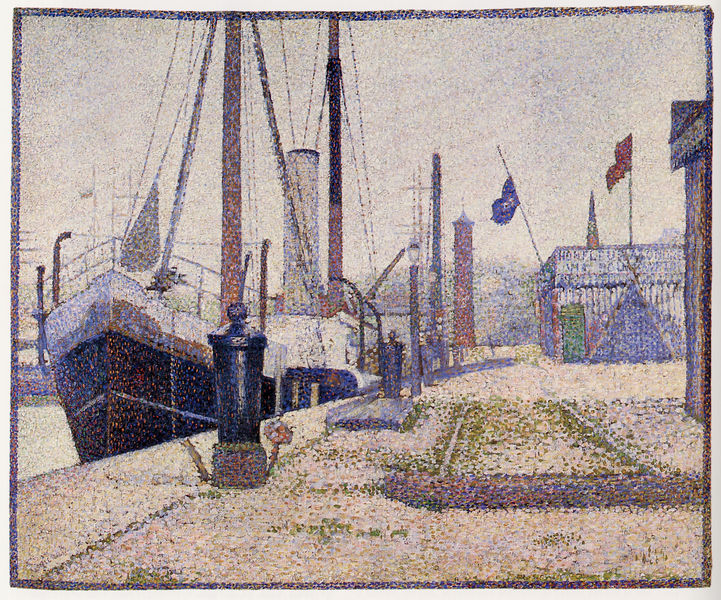
Titel: La "Maria" à Honfleur
Künstler: Georges Pierre Seurat
Standort: Praha
Institution: Národní galerie v Praze
Schlagwörter: blau, meer, wasser, weiß, gelb, grün, impressionismus, landschaft, ufer, braun, grau, lampe, lampen, schwarz, gebäude, gras, haus, rot, wand, hütte, rosa, boot, boote, kamin, schornstein, schuppen, turm, schiff, schiffe, segel, fahnen, fahne, mast, pointilismus, kette, lila, bug, hafen, industrie, kai, masten, promenade, quai, dampfer, dampfschiff, seile, geländer, anlegen, taue, halle, pfosten, punkte, neblig, mole, segen, unkraut, seurat, signac, flaggen, zelt, rumpf, ufermauer, pointillismus, pointismus, anlegeplatz, poller, frachtschiff, reeling, ganz, dampder, lagerschuppen